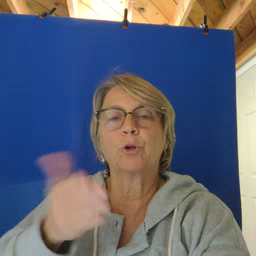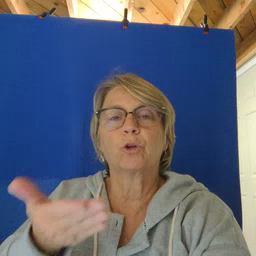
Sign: book